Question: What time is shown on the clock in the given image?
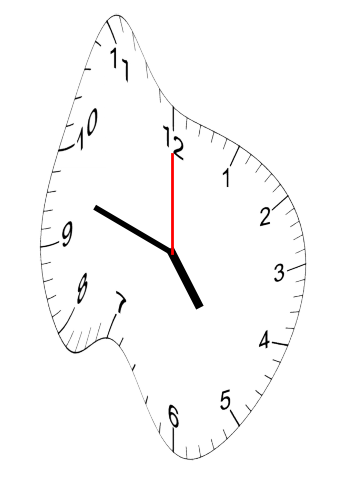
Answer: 04:48:00